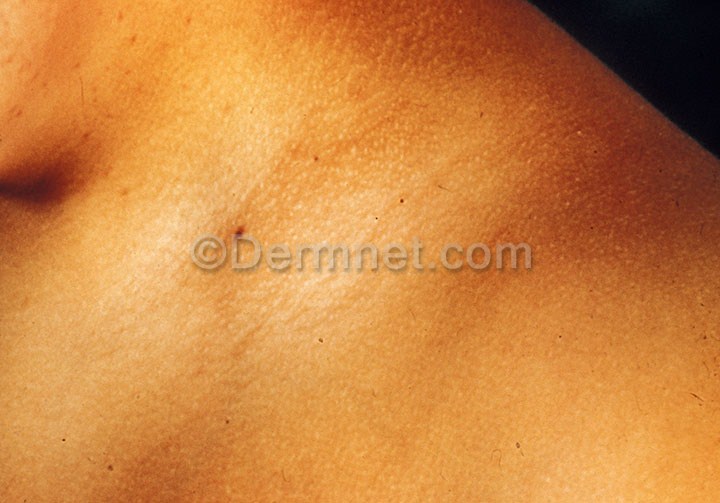
Disease: Systemic Disease